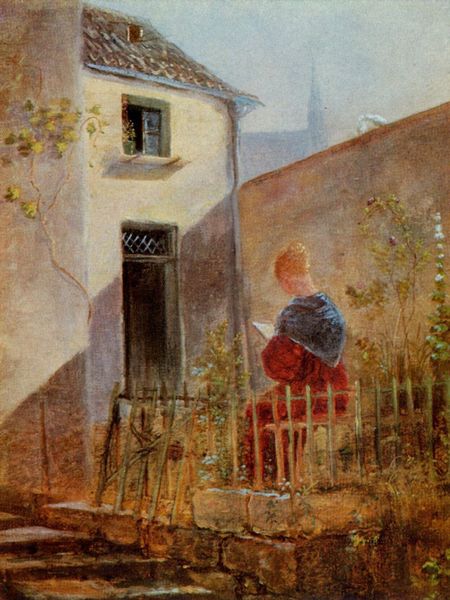
Titel: Im Hausgarten
Künstler: Carl Spitzweg
Standort: Schweinfurt
Institution: Sammlung Georg Schäfer
Schlagwörter: baum, blau, gemälde, himmel, schatten, grün, kirchturm, mädchen, ocker, sitzen, blumen, fenster, frau, frisur, hintergrund, kleid, licht, schwarz, tür, weiss, dach, haus, rot, schal, tuch, zaun, rock, blond, wand, architektur, mensch, stein, steine, gebüsch, gitter, kirche, sonne, gewand, sitzend, person, pflanze, pflanzen, turm, umrandung, garten, ranken, sommer, warm, mauer, hof, silhouette, bank, treppe, treppen, wein, lesen, geländer, stufen, ölfarbe, stola, tor, hinterhof, spitzweg, treppenstufen, innenhof, buch, draußen, rückenfigur, ranke, brief, liebesbrief, schultertuch, bauernhaus, lesend, leserin, carl, weinranken, lesende, vorgarten, gartenseite, begrenzung, fra, liest, lesende frau, dreieckstuch, malve, tür wein, sonig, sitzen lesen